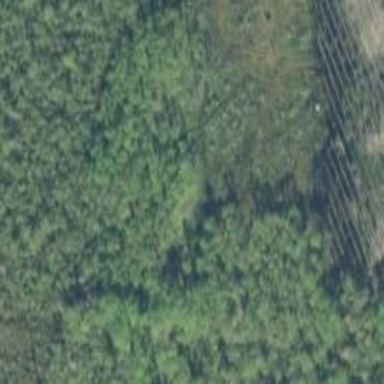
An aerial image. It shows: Forest area predominantly covered with needle-leaved trees.